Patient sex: F
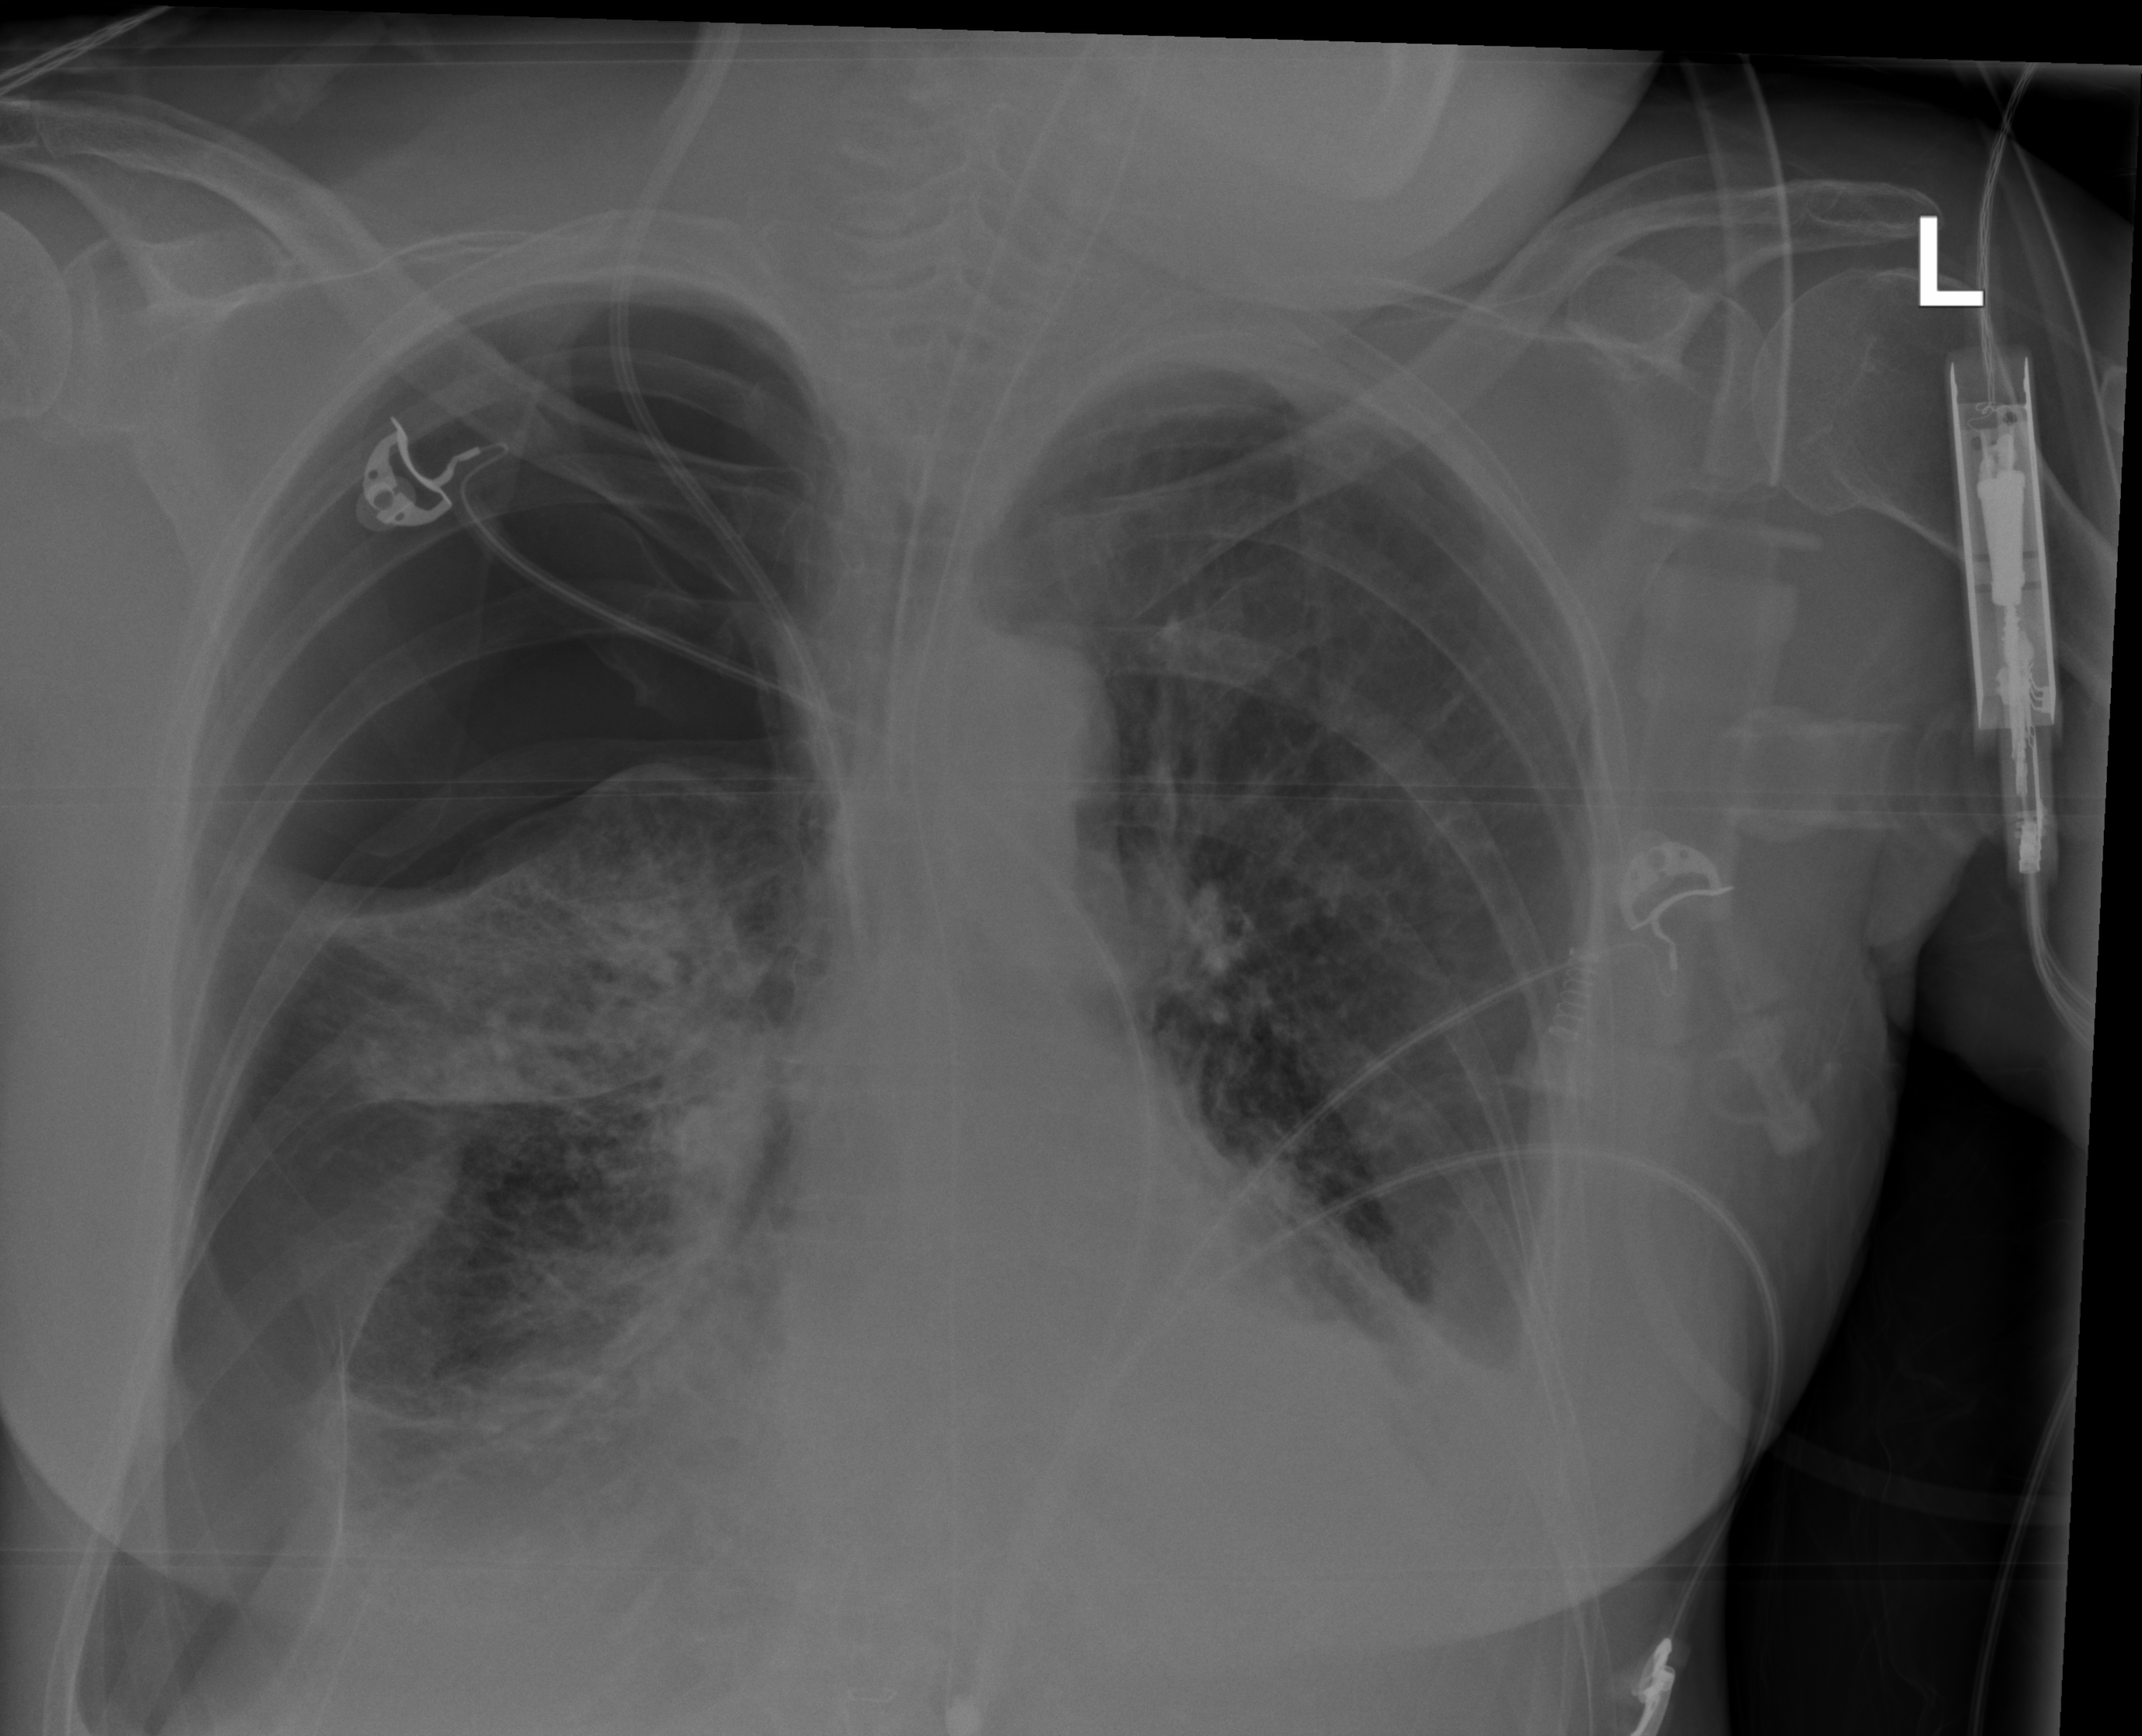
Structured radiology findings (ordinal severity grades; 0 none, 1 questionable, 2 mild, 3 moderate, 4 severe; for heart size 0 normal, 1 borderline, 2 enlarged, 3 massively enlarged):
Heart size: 1
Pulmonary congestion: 2
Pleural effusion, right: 1
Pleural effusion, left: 2
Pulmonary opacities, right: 0
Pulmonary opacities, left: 0
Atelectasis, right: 3
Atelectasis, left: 2